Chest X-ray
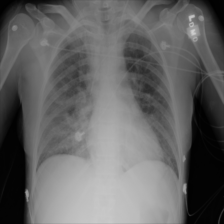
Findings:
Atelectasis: negative
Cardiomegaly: negative
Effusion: negative
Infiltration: positive
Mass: negative
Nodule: negative
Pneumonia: negative
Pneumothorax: negative
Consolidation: negative
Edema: positive
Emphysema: negative
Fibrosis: negative
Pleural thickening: negative
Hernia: negative